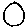
Label: circle